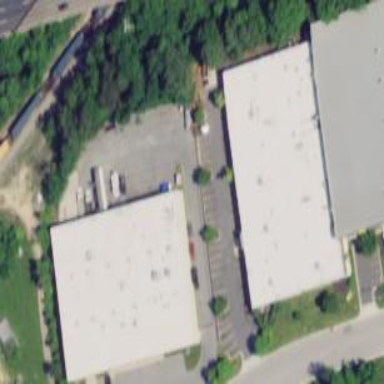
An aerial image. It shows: Commercial building.